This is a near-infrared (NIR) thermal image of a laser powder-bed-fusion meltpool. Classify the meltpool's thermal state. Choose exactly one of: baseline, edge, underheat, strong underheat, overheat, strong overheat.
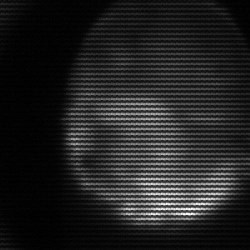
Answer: edge